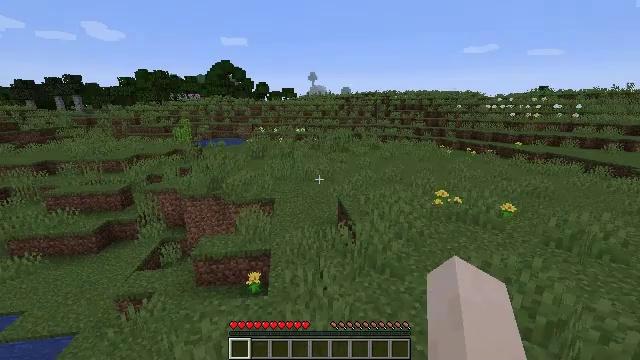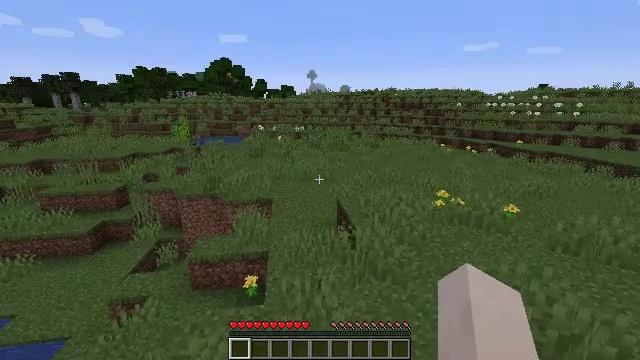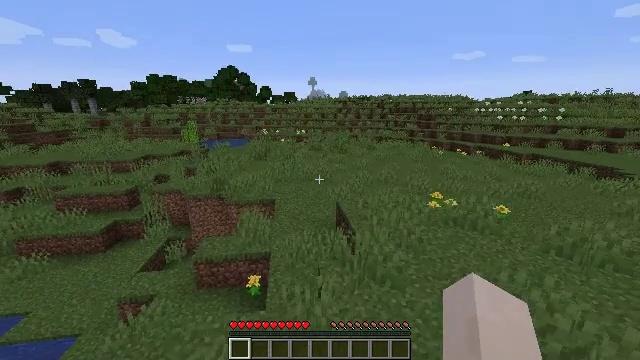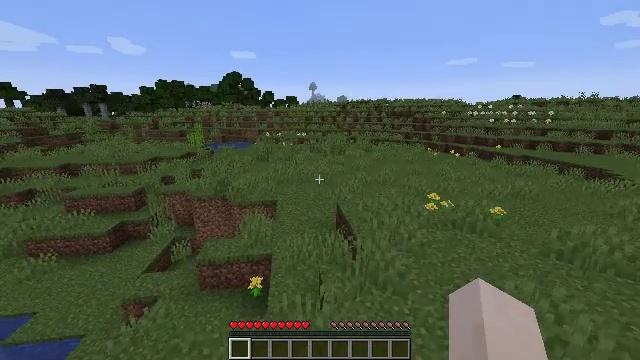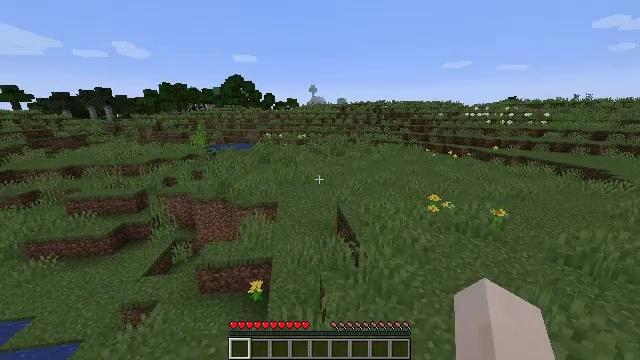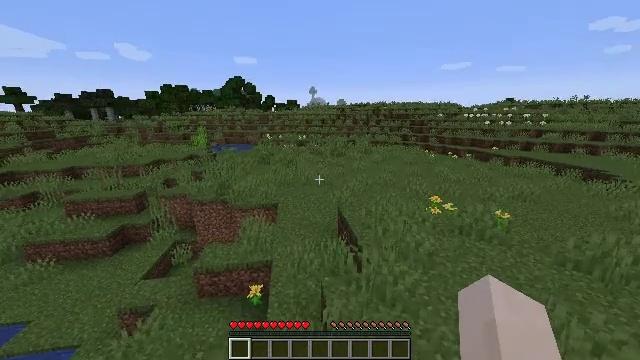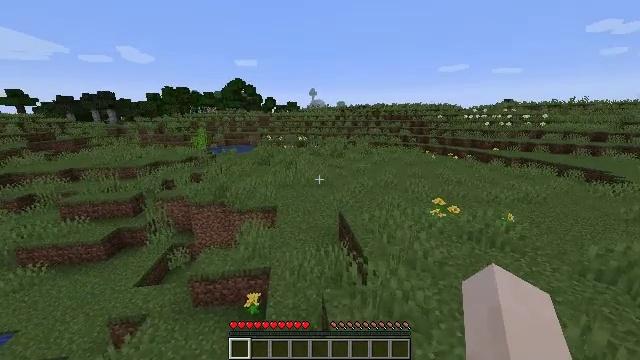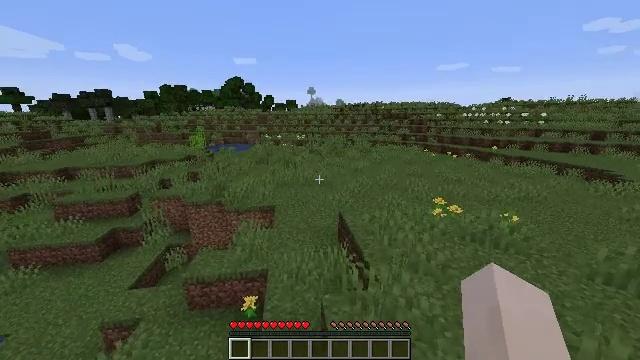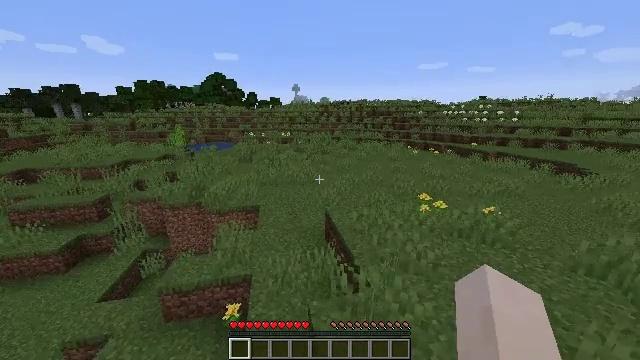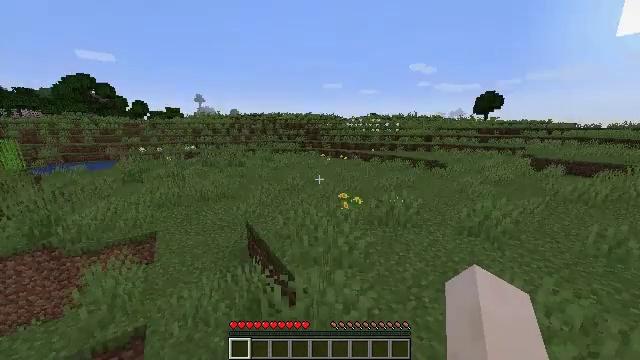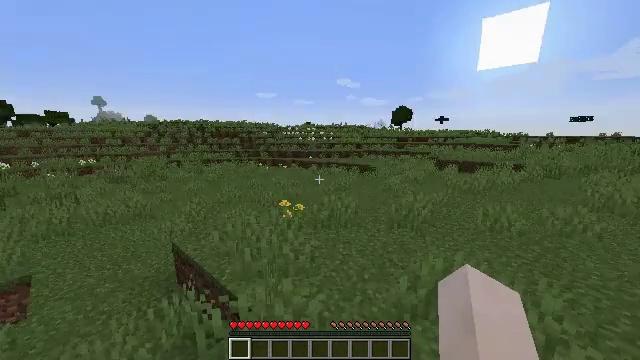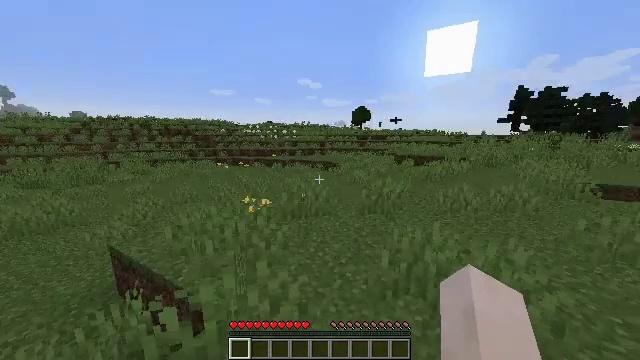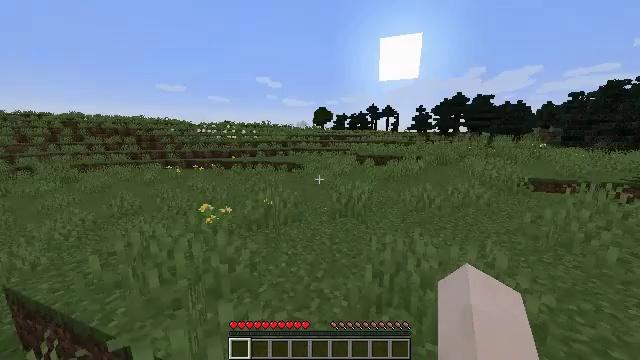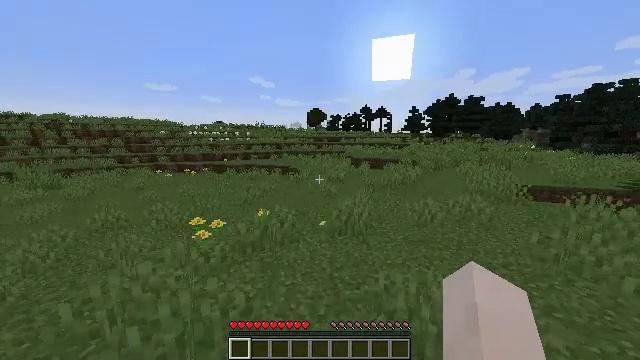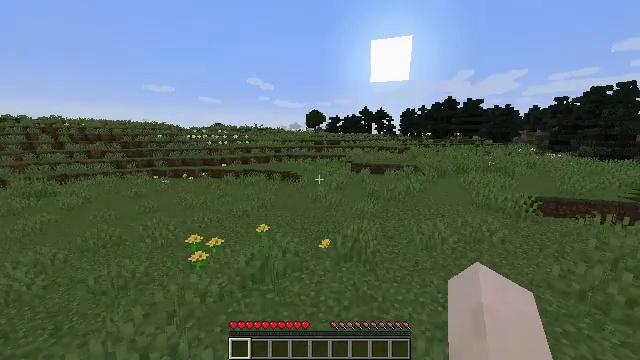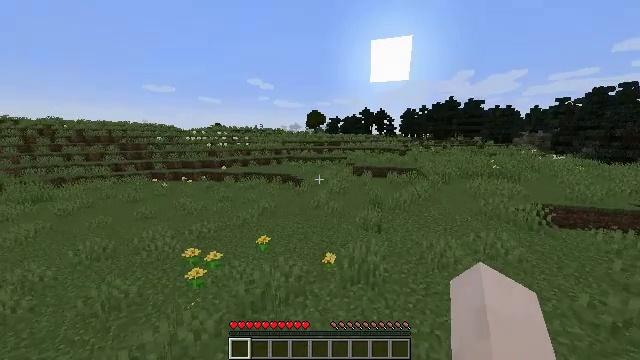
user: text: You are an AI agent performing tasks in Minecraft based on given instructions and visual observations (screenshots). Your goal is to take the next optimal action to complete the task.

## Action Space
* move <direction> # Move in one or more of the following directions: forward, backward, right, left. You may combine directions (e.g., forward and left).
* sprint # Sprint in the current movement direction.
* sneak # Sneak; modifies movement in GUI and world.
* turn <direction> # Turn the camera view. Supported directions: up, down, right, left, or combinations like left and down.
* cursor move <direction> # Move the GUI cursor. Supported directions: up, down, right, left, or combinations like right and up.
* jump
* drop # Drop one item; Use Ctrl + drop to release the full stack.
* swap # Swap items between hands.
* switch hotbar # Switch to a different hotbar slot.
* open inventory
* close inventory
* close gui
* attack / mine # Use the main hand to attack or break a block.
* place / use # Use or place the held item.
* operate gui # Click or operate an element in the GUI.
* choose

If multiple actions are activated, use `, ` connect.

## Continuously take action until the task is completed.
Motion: motion action
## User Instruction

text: Collect lilac by left-clicking.
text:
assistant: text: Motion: move forward, sprint, attack / mine
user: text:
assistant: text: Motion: move forward, sprint, attack / mine
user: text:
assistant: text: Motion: move forward, sprint, attack / mine
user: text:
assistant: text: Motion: move forward, sprint, attack / mine
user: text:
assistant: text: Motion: move forward, sprint, attack / mine
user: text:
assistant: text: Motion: move forward, sprint, attack / mine
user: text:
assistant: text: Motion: move forward, sprint, attack / mine
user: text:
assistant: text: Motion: move forward, sprint, turn right, attack / mine
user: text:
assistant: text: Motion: move forward, sprint, turn right and up, attack / mine
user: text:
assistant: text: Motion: move forward, sprint, turn right and up, attack / mine, jump
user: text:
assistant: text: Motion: move forward, sprint, turn right, attack / mine, jump
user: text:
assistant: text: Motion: move forward, sprint, turn right, attack / mine, jump
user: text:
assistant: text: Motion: move forward, sprint, turn right, attack / mine, jump
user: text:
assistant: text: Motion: move forward, sprint, attack / mine, jump
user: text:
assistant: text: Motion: move forward, sprint, attack / mine, jump
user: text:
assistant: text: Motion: move forward, sprint, attack / mine, jump
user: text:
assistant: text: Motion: move forward, sprint, attack / mine, jump
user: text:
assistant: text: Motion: move forward, sprint, attack / mine, jump
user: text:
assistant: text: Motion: move forward, sprint, attack / mine, jump
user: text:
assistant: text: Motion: move forward, sprint, attack / mine, jump
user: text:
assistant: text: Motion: move forward, sprint, attack / mine, jump
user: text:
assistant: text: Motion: move forward, sprint, attack / mine, jump
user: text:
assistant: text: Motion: move forward, sprint, attack / mine, jump
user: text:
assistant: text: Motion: move forward, sprint, attack / mine, jump
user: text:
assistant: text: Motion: move forward, sprint, attack / mine, jump
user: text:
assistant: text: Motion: move forward, sprint, attack / mine, jump
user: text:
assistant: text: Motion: move forward, sprint, attack / mine, jump
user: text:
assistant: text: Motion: move forward, sprint, attack / mine, jump
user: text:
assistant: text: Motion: move forward, sprint, turn left and down, attack / mine, jump
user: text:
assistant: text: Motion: move forward, sprint, attack / mine, jump